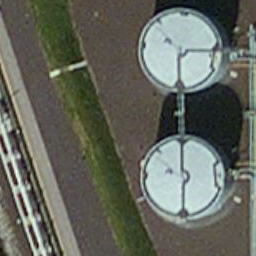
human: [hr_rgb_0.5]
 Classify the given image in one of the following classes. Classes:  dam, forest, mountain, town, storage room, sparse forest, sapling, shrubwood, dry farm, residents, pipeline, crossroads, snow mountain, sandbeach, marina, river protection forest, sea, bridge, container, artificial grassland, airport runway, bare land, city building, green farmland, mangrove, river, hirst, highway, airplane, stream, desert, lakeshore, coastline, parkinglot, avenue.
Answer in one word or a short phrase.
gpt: storage room